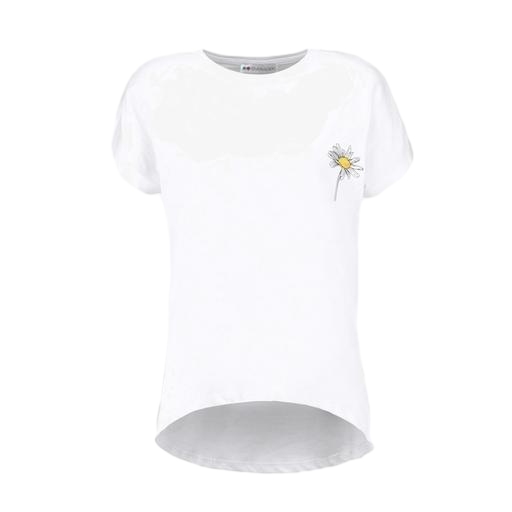
mid t-shirt, t-shirt twist graphic, patch t-shirt, white background